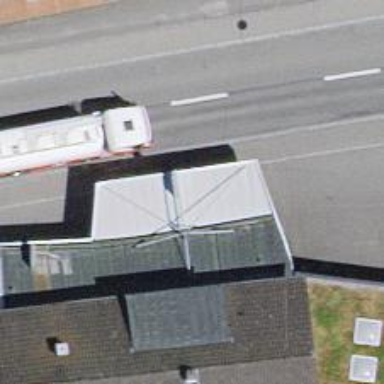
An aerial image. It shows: Fuel station.